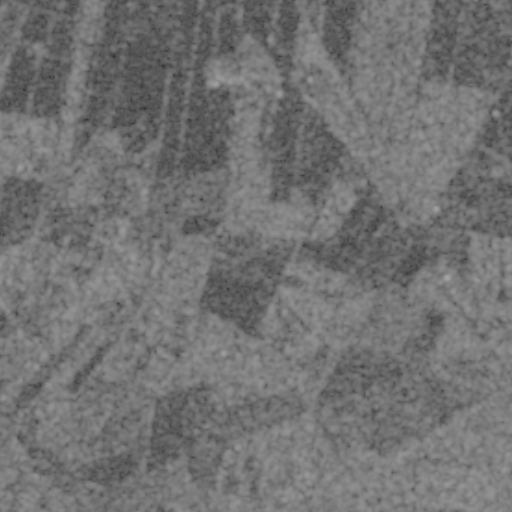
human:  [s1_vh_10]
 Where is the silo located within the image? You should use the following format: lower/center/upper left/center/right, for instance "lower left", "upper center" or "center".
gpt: The silo is located in the upper center of the image.
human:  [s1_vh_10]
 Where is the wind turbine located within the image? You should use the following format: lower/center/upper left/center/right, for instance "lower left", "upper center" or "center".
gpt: The wind turbine is located in the upper right of the image.
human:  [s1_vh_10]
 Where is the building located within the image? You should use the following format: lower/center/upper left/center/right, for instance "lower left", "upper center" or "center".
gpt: There is no building in the image.

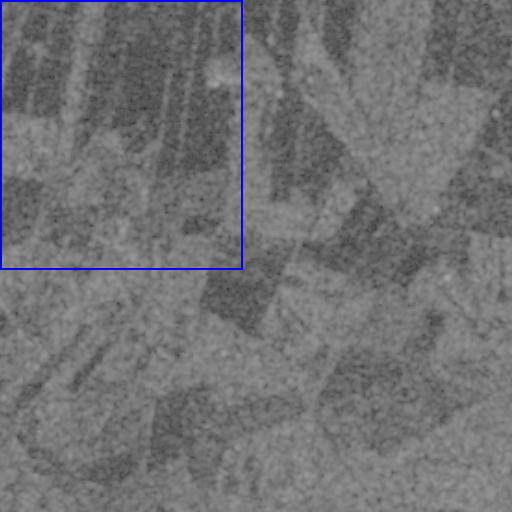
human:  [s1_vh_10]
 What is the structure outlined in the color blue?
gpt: The structure outlined in blue is a crop field.
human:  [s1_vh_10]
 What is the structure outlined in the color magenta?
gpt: There is no magenta outline.